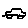
Label: car